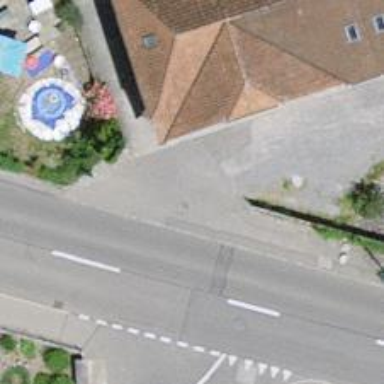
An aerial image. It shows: Bus stop with platform for public transport.